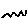
Label: zigzag